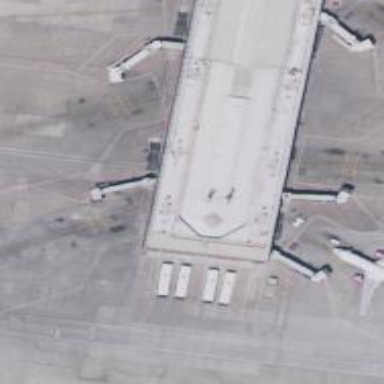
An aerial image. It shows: Footway bridge on the airside.